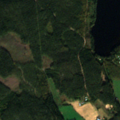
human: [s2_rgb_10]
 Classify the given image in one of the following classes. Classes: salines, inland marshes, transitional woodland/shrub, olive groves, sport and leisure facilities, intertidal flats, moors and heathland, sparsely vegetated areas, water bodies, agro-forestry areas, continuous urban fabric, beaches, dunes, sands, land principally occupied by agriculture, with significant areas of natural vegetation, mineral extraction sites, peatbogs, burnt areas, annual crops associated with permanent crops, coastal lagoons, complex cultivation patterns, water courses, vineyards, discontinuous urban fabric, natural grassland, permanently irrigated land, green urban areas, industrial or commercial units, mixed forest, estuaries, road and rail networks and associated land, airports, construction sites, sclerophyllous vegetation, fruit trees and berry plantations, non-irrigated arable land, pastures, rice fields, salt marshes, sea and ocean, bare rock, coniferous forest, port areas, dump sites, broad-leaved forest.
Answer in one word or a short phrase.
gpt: coniferous forest, water bodies